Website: bh-photo
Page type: customer-info-address
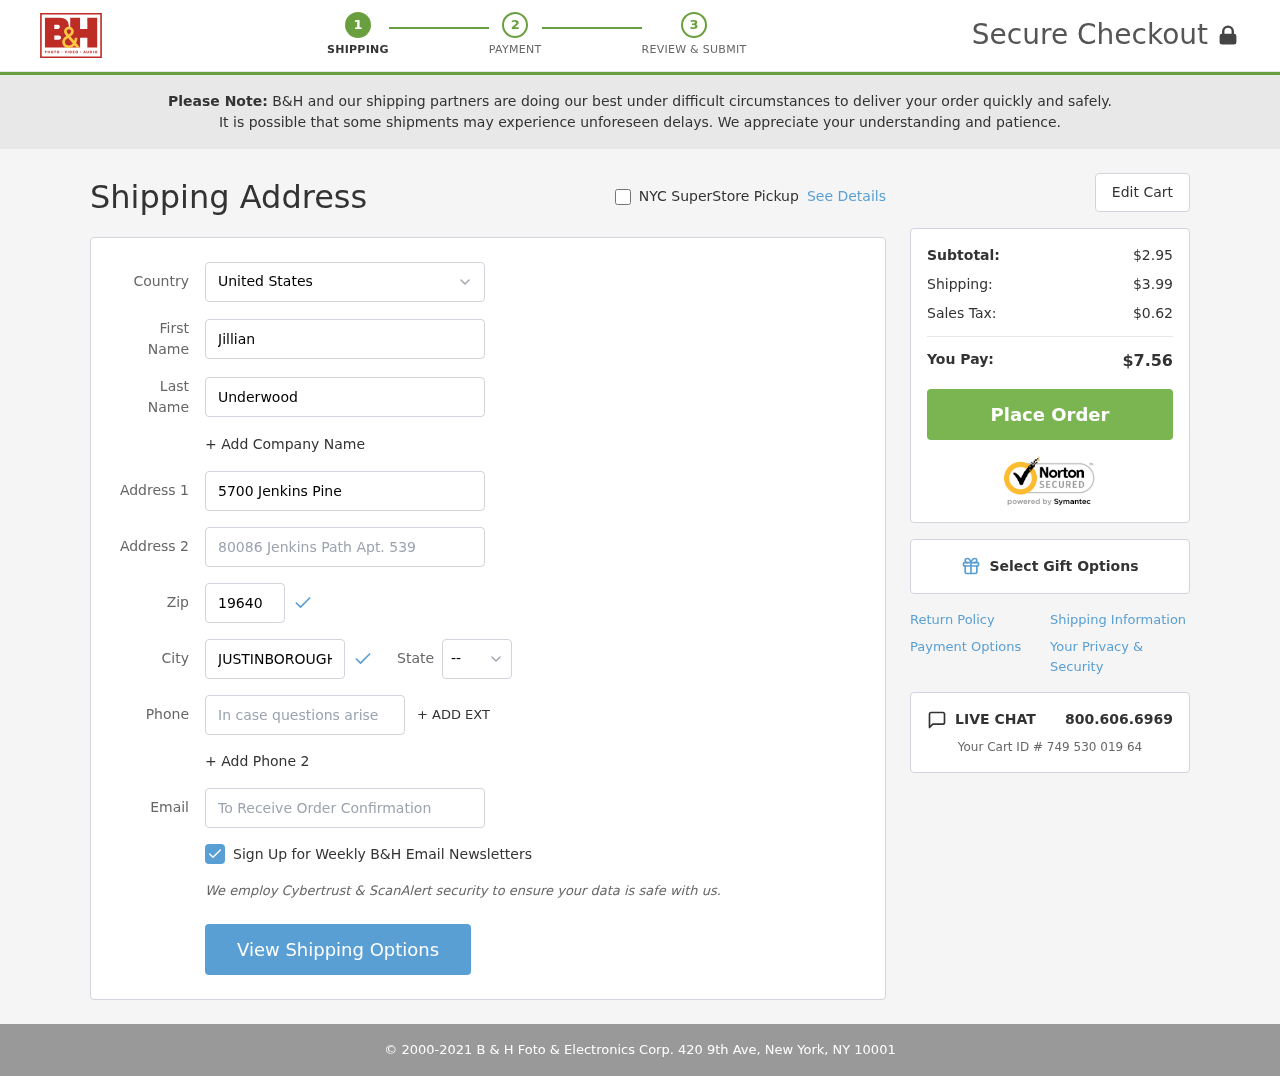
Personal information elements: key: PII_CITY
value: Justinborough
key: PII_COUNTRY
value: United States
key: PII_EMAIL
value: jillian.underwood@yahoo.com
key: PII_FIRSTNAME
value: Jillian
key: PII_LASTNAME
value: Underwood
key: PII_PHONE
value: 6228339364
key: PII_POSTCODE
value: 19640
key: PII_STATE_ABBR
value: FM
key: PII_STREET
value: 5700 Jenkins Pine
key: PII_STREET2
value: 80086 Jenkins Path Apt. 539
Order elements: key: ORDER_SUBTOTAL
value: $2.95
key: ORDER_SHIPPING_COST
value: $3.99
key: ORDER_TAX
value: $0.62
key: ORDER_TOTAL
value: $7.56
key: ORDER_ID
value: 749 530 019 64